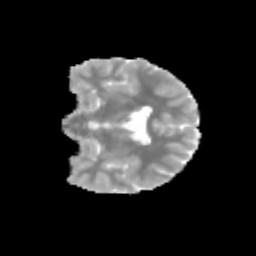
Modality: MD
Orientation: coronal
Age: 11
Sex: male
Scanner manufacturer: siemens
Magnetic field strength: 3 T
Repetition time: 3.8 s
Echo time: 0.07 s